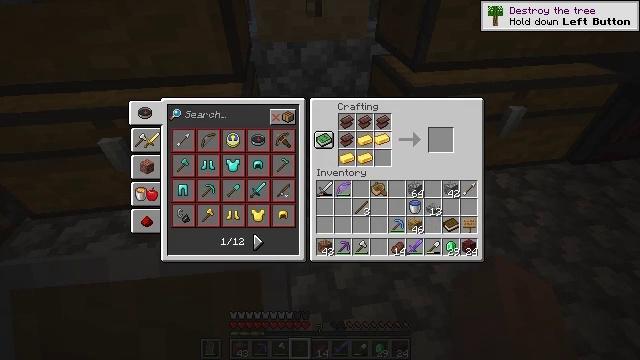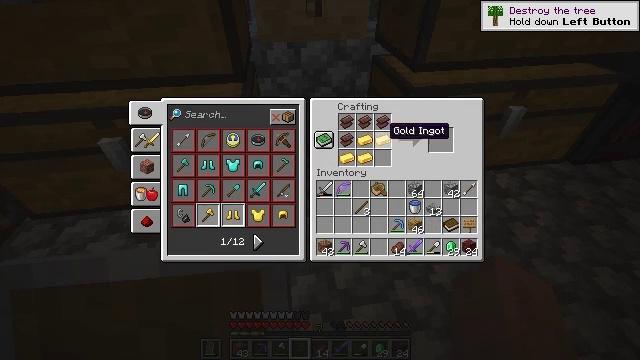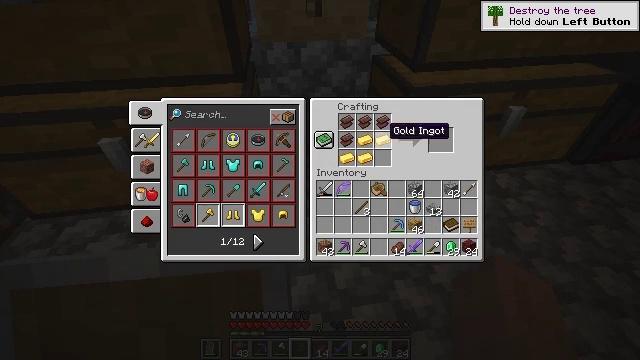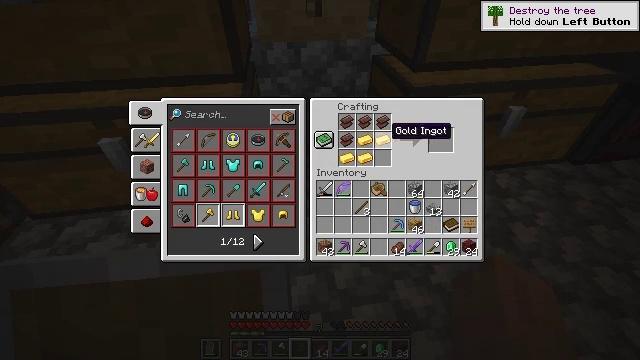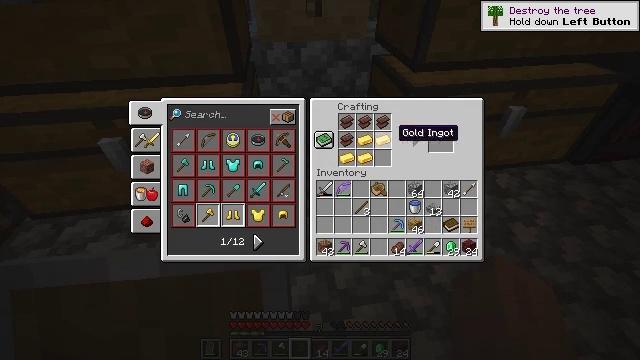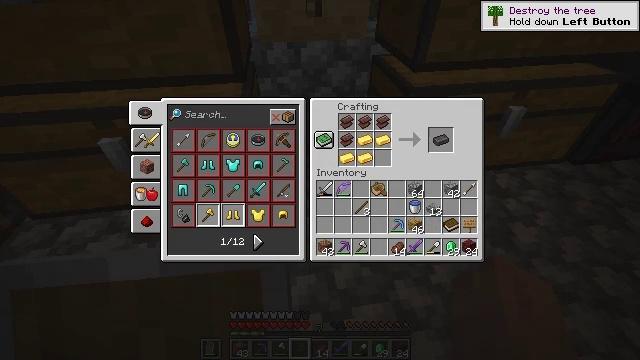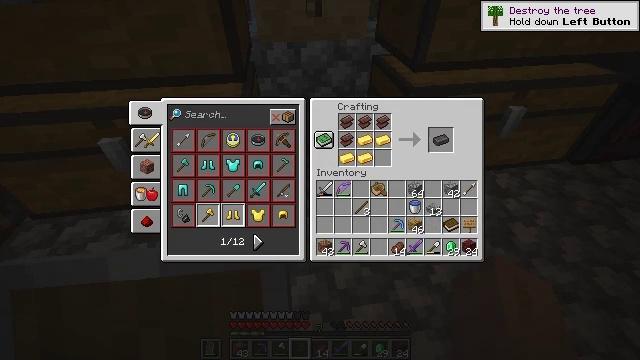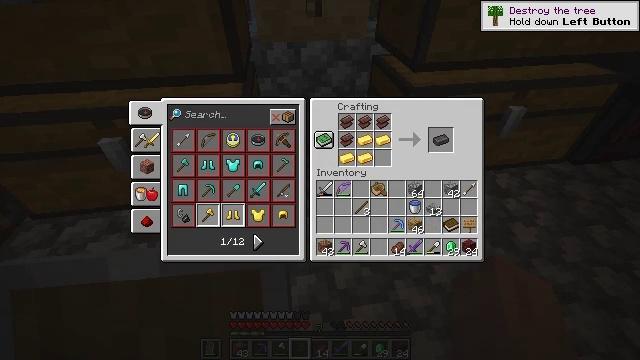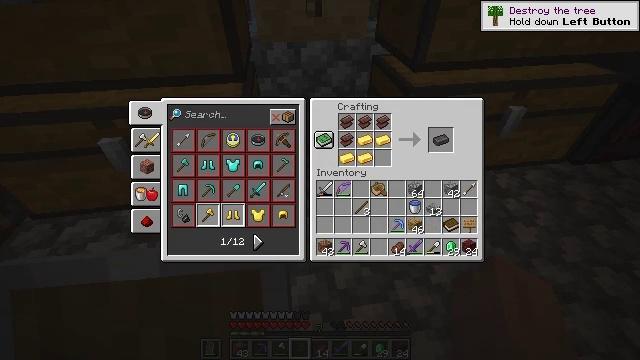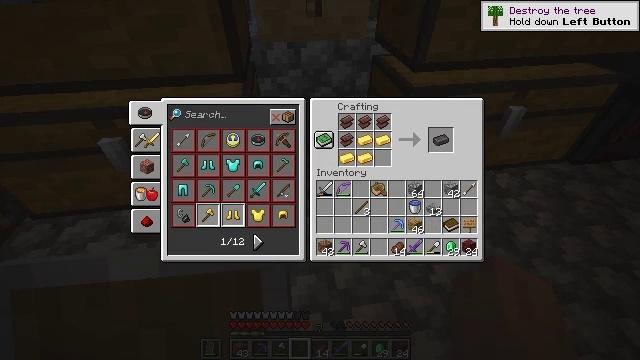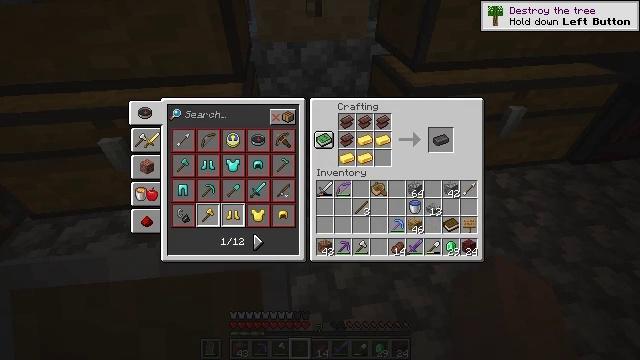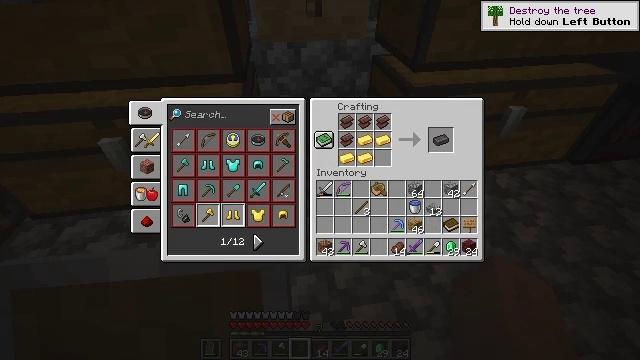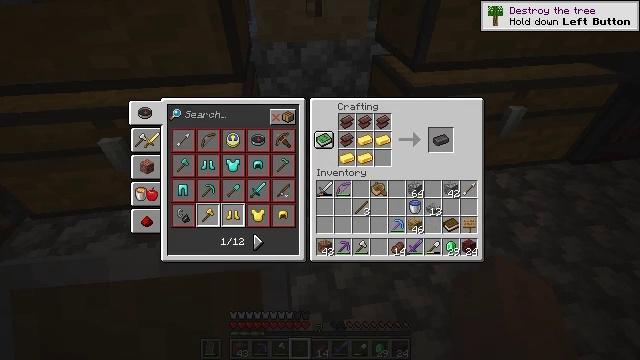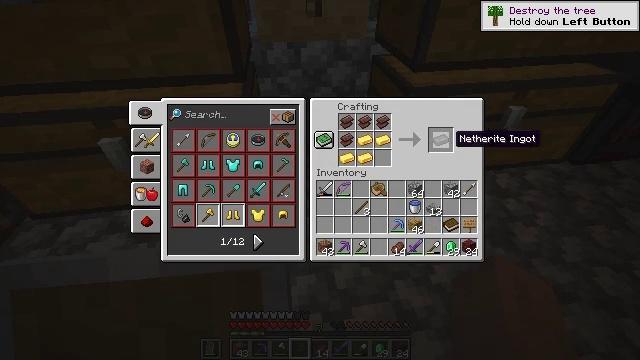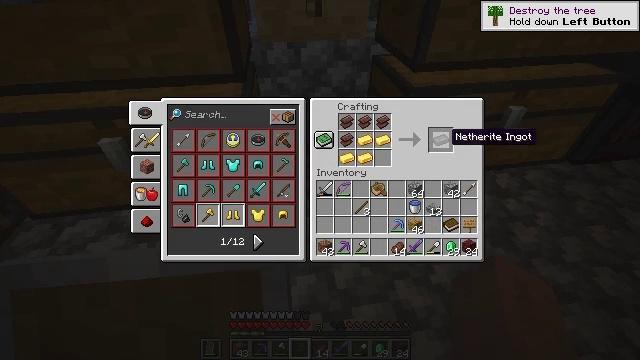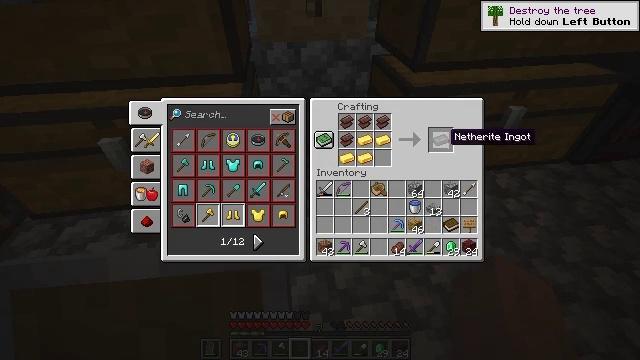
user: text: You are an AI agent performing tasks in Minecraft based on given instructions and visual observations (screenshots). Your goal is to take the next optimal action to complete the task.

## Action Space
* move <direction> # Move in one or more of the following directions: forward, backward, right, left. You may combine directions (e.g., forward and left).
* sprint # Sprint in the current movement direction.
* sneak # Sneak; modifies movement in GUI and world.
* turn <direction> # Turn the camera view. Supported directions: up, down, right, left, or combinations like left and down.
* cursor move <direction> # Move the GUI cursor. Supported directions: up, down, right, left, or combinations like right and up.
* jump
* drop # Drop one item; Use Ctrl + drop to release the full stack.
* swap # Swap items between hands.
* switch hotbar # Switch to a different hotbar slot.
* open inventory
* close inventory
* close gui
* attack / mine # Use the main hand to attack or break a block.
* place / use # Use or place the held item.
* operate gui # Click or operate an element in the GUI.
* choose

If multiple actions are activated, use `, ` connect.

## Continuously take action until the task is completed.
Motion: motion action
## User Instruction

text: Use gold and netherite scraps to craft a netherite ingot.
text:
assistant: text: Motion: no_op
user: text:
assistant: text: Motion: no_op
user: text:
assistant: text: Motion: no_op
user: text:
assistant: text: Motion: turn right
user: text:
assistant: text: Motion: turn right
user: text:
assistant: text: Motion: turn right
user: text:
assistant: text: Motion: turn right
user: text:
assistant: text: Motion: no_op
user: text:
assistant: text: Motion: no_op
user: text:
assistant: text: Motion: sneak
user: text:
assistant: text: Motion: sneak
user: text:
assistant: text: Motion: sneak
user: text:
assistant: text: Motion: sneak
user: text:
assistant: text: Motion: sneak
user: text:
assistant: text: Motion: sneak
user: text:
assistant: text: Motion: sneak
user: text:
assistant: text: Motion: sneak, attack / mine
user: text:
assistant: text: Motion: sneak, attack / mine
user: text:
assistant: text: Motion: sneak
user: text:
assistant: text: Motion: sneak
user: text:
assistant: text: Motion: sneak, open inventory
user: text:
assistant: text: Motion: open inventory